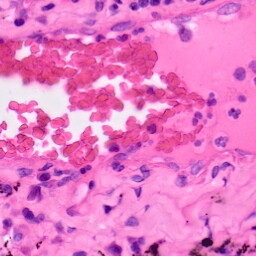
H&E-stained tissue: Lung